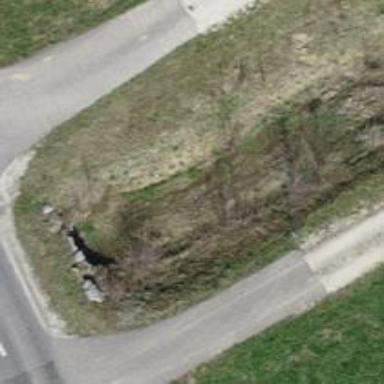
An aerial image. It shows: There is tunnel.